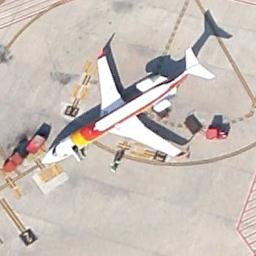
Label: airplane